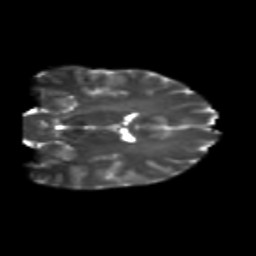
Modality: T2w
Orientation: coronal
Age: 27
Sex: female
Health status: healthy
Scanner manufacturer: siemens
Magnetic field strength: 3 T
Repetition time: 10.8 s
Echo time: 0.082 s